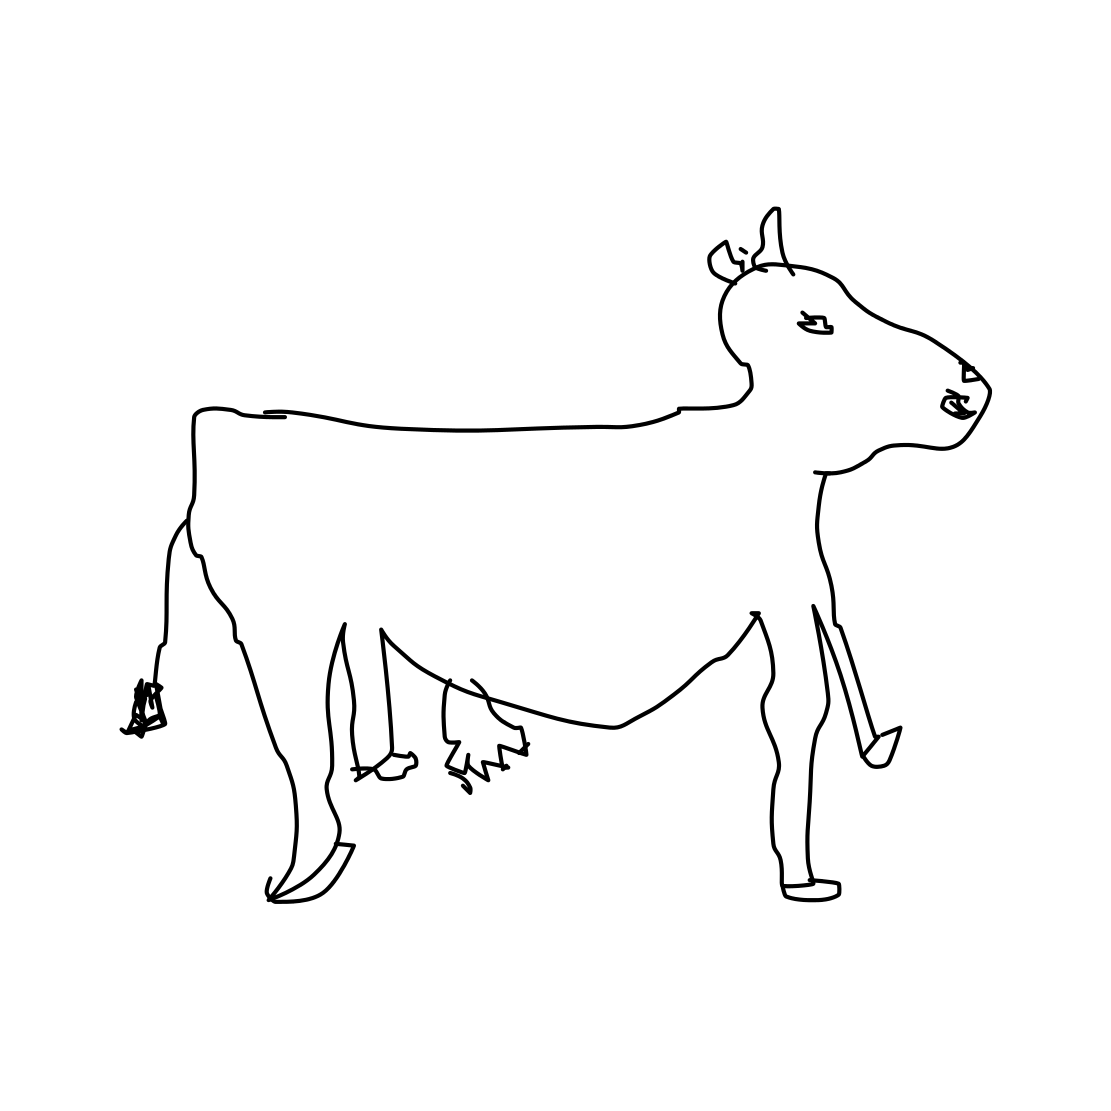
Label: cow